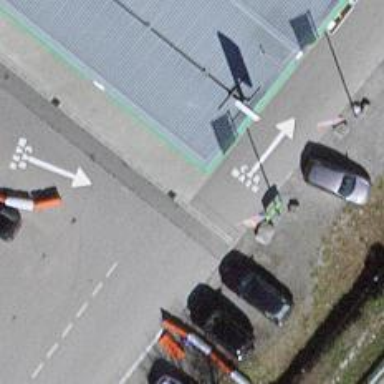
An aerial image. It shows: Asphalt driveway used as service road.